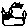
Label: cat